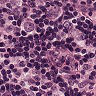
Metastatic tissue present: yes